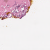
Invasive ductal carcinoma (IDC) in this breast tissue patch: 0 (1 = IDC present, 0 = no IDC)